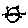
Label: cat